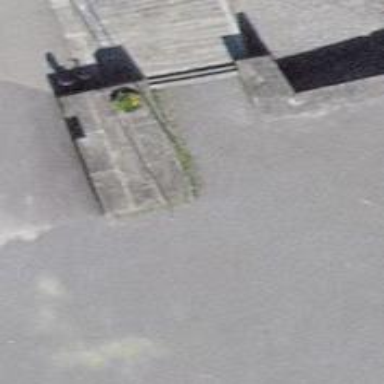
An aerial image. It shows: Historic memorial.